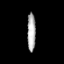
Tissue: prostate
Cell type: Fibroblasts
Senescence score: 0.8363
Nuclear area (px): 313
Mean DAPI intensity: 171.827